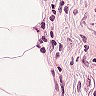
Metastatic tissue present: yes